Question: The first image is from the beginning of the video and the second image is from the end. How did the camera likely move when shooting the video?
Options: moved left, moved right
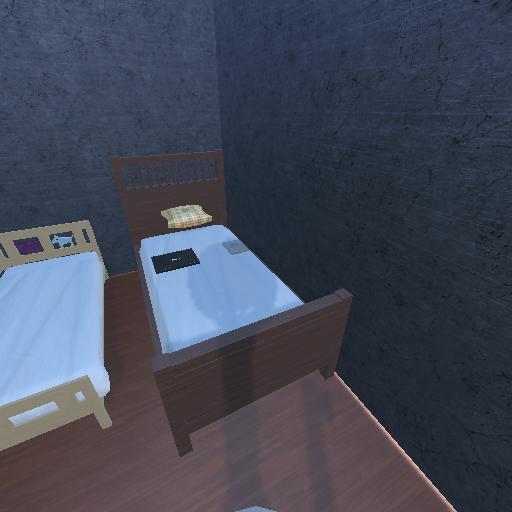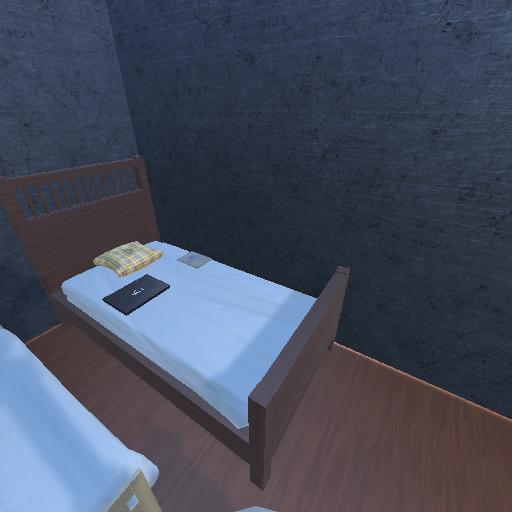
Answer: moved left